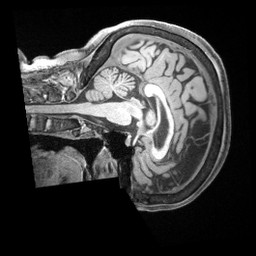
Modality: T1w
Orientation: sagittal
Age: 72
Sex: female
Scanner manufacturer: siemens
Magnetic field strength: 3 T
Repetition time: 2.5 s
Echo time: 0.00222 s